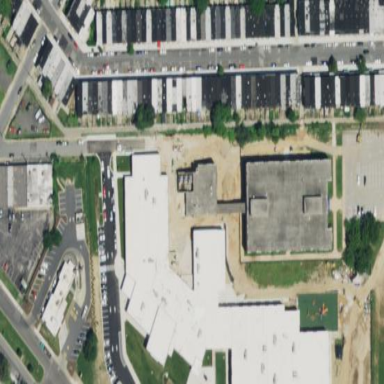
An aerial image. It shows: School building.